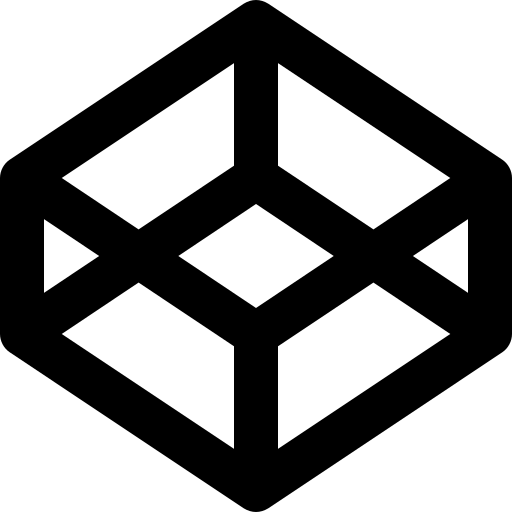
Tags: icon, FontAwesome, fa-icon, brand, codepen